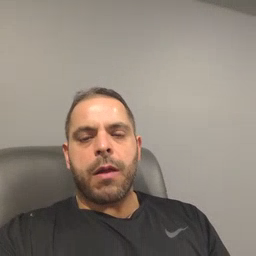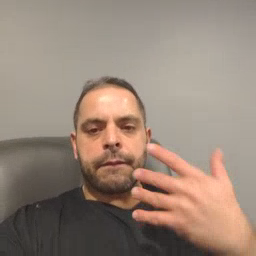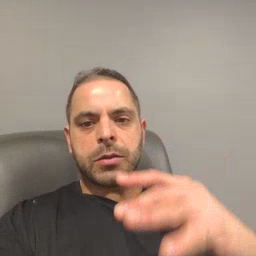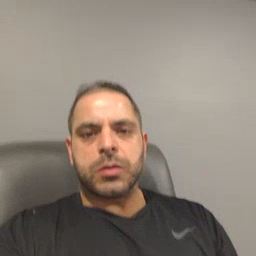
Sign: finish